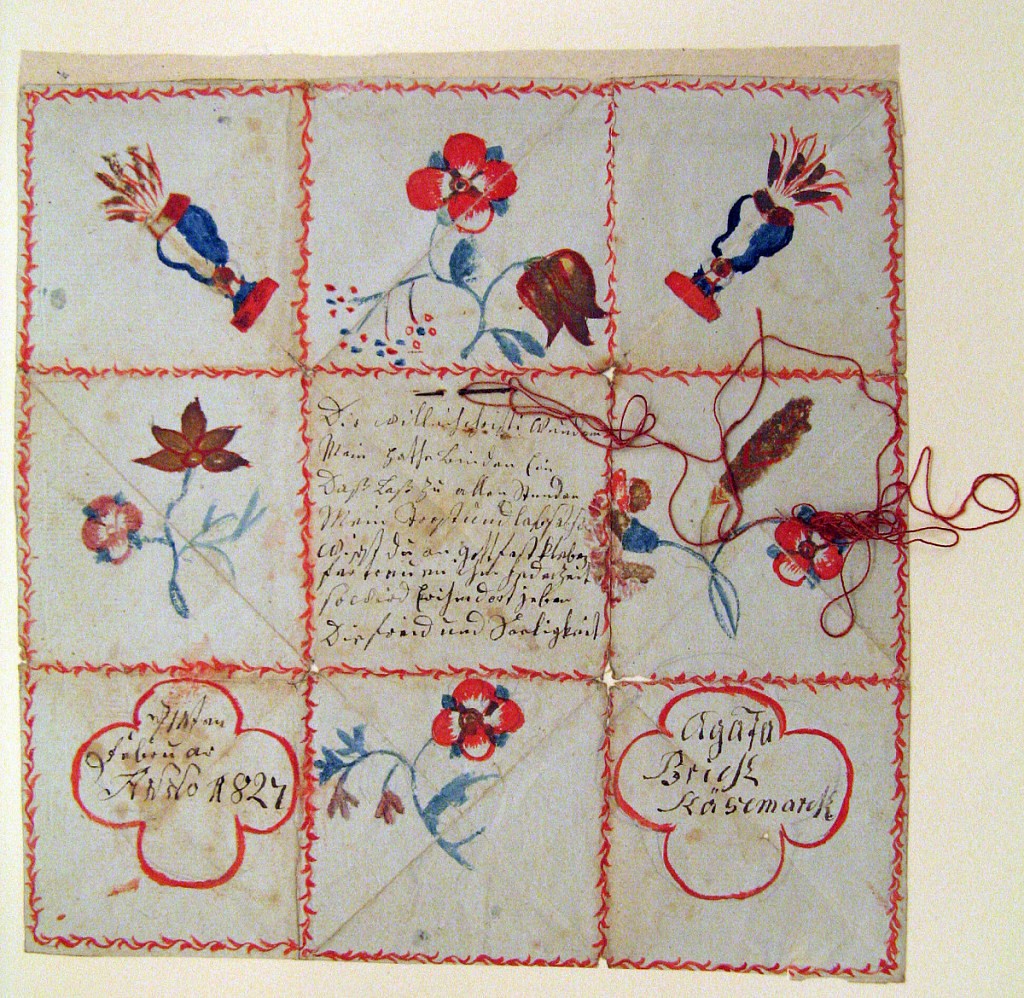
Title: Greeting Card with Needle and Thread
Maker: Agata Brick Kösemark, Possibly German, active 1820s
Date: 1827
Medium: Graphite, brush and watercolor on paper with steel needle and silk thread
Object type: Calligraphy
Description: A square card with an eight-line verse in the center.  Flowers and vases decorate each square panel, divided by an undulating branch repeat.  Quatrefoils in red ink at lower left and right contain the date and the name of the child, Agata Brick Kösemark.  A needle holding orange silk thread symbolic to the text is inserted above the lines of verse.  Folded.